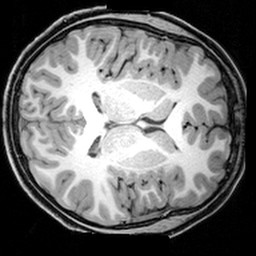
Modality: T1w
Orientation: axial
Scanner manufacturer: siemens
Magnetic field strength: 3 T
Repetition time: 1.9 s
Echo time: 0.00397 s